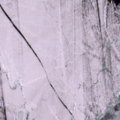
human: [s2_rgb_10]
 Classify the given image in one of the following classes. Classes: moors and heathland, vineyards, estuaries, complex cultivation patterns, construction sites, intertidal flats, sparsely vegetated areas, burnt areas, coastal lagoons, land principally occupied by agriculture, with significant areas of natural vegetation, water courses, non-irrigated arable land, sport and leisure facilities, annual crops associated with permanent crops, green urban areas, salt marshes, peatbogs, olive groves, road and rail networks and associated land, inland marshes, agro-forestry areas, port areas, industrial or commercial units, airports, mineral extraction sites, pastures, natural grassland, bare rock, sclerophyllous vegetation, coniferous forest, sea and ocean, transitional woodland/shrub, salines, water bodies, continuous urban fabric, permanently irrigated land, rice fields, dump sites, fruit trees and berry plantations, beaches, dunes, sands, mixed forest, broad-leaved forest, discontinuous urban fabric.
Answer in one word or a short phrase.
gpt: sea and ocean